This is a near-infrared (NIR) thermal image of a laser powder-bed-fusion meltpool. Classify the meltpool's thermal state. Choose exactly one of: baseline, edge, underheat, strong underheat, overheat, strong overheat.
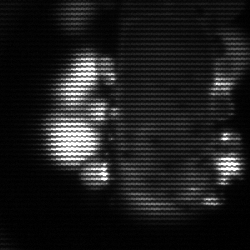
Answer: strong underheat